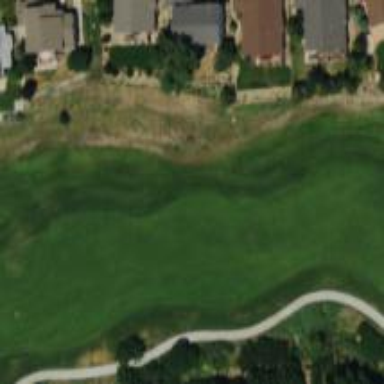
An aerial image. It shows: Path designated for golf carts.